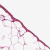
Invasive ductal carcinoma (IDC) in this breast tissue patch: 0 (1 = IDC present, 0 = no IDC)